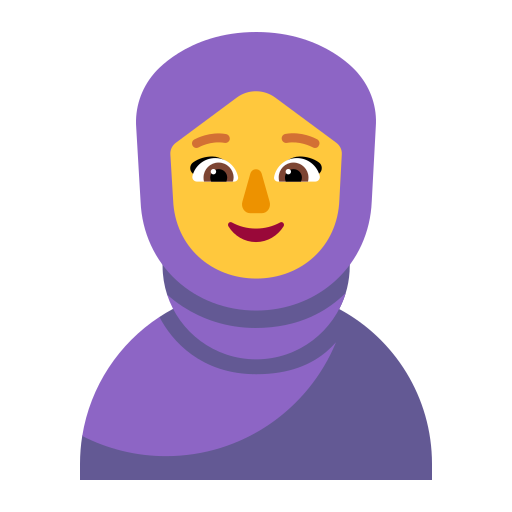
woman with headscarf flat default